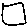
Label: square